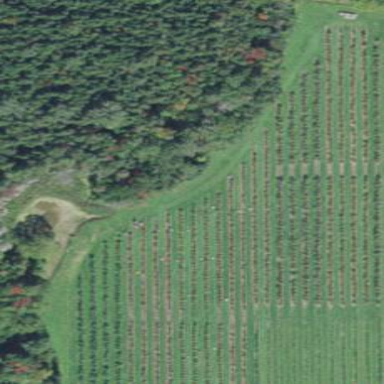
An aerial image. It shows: Orchard nestled within woodland area.